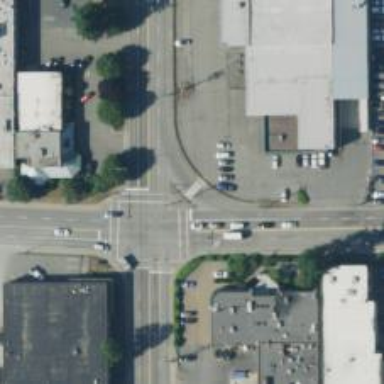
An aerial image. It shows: Asphalt road with secondary link designation.